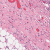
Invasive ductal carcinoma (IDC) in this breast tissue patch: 1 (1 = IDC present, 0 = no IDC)